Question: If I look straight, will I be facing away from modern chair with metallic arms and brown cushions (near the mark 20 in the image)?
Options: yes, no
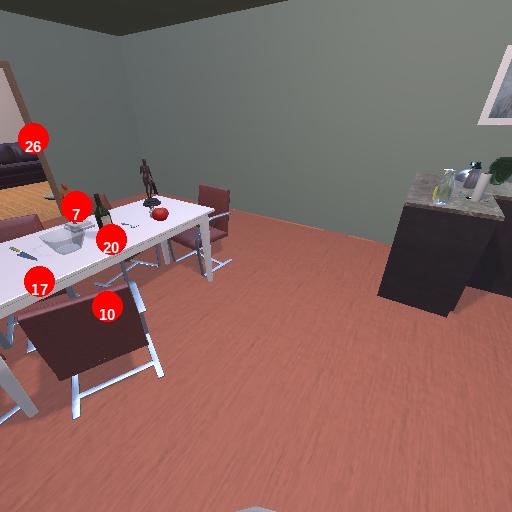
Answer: yes